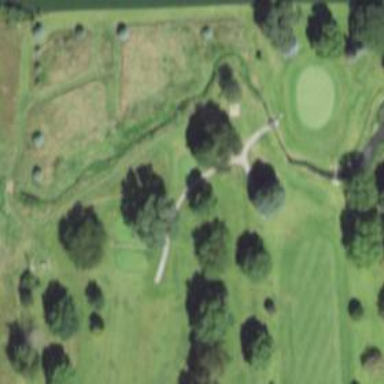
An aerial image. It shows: Path used for both walking and golf.